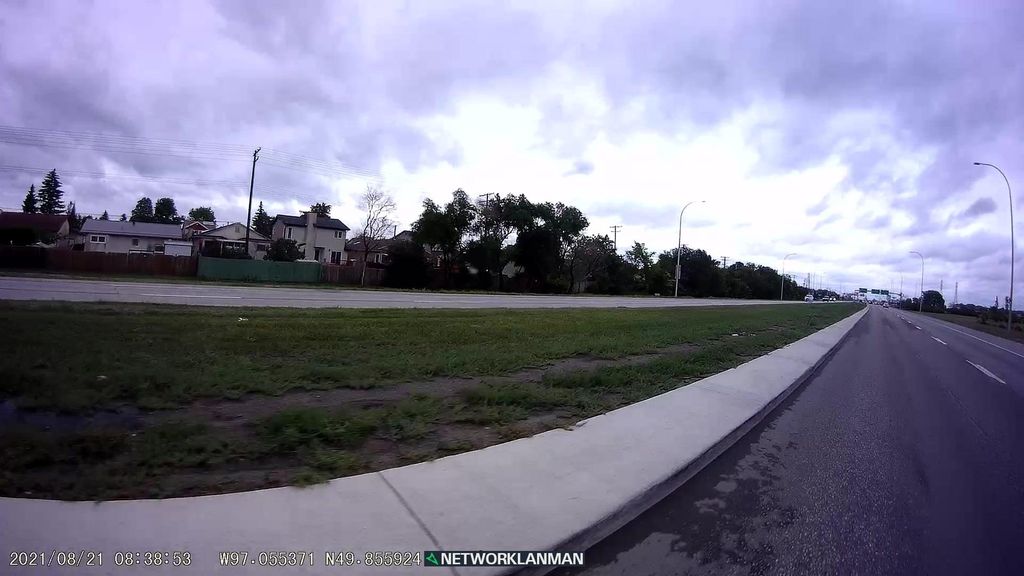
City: winnipeg